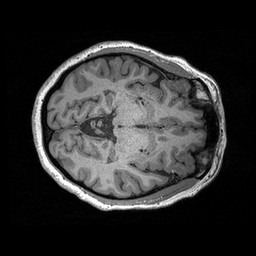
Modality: T1w
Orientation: axial
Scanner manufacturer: siemens
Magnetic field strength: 3 T
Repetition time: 2.3 s
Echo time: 0.00298 s